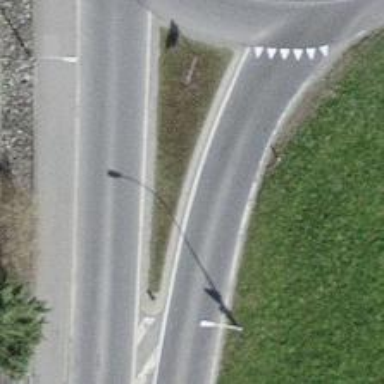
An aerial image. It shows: Primary highway with cycle track on the right side.